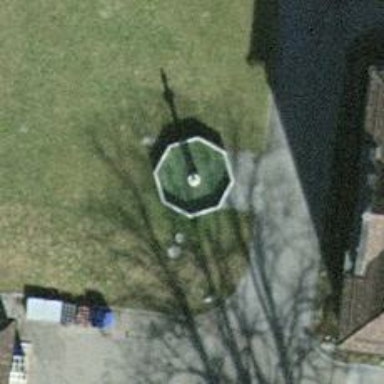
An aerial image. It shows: Beautiful fountain.